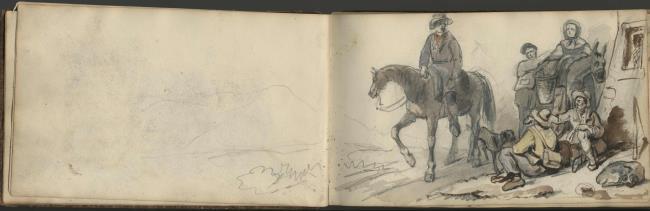
Title: Study of a group with a horse, donkey and dog
Artist: Constant Huysmans
Earliest date: 1825
Latest date: 1886
Genre: drawing
Iconography: cattle
Keywords: study sketch, genre, peasant genre, group of people, sitting, standing (position), horse, dog, building, basket, cobble, lane